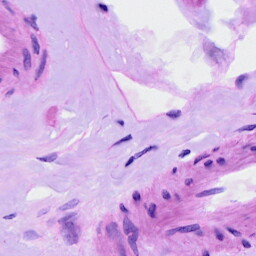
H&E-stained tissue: Ovarian